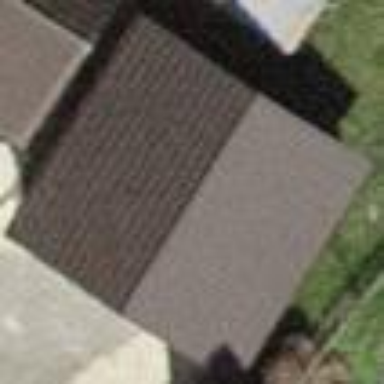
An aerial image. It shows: Garage.